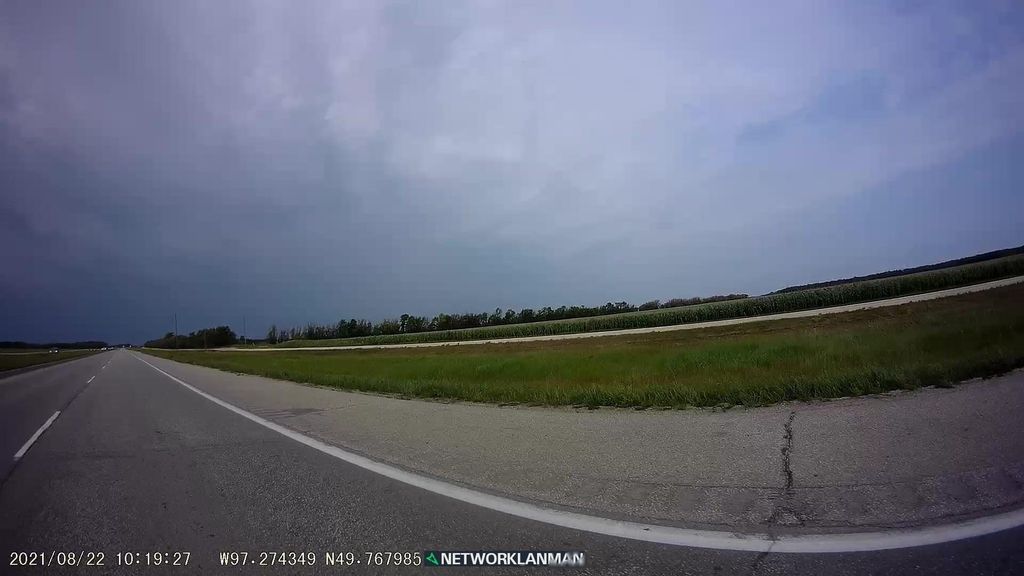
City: winnipeg